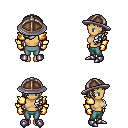
a pixel art fantasy rpg character, female body template, human, tanned skin, gold arm armor, teal pants, white left-swept hairstyle, chain helm, gold gloves, metal boots, four views (front, back, left, right), 2x2 character sprite sheet, small pixel art, hard edges, no anti-aliasing